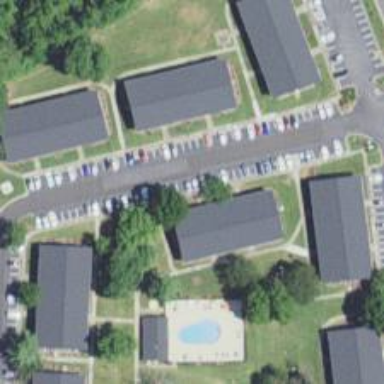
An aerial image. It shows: Apartment complex in residential neighborhood.